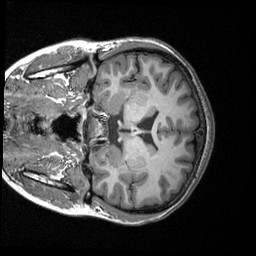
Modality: T1w
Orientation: coronal
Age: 19
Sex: female
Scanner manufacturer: siemens
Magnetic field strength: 3 T
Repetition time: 2.53 s
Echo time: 0.00309 s